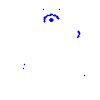
Particle: proton